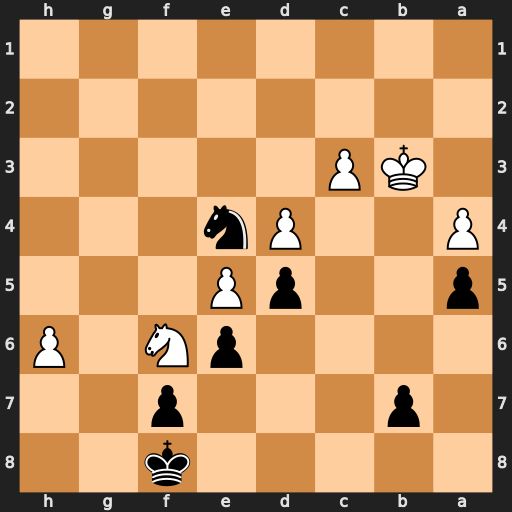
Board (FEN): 5k2/1p3p2/4pN1P/p2pP3/P2Pn3/1KP5/8/8
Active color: b
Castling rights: -
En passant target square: -
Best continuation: Nxf6 exf6 Kg8